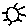
Label: sun